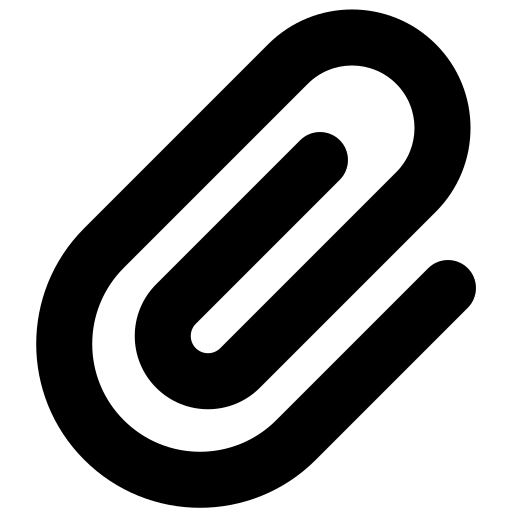
Tags: icon, FontAwesome, fa-icon, solid, paperclip